Question: I have several filters that a user may apply to a search:

When the user checks a language and clicks filter, the a POST request is made to my search action:
'''
def search
index
render :index
end
'''
Which uses my index action:
'''
def index
@q = Listing.search(search_params)
@listings = @q.result(distinct: true).page(params[:page])
end
'''
'@q' is set by the <URL> and is equal to the parameters submitted by the form:
'''
q {"languages_id_eq_any":["1"]} #this would be the param if 'French' was selected
'''
To display matching objects (in my case, objects of the class 'Listing').
When the page is refreshed, the search results are appropriately filtered but my search form is all unchecked.
If the user filters by 'English', I would like the 'English' language option to be checked after the search results are shown (so the user remembers which filter they used).
I know I can "check" the checkbox by changing the form code from (see further below for full form code):
'''
= check_box_tag('q[languages_id_eq_any][]', language.id )
'''
to
'''
= check_box_tag('q[languages_id_eq_any][]', language.id, checked: true )
'''
But I'm not sure how to get the search parameter information available here - or if this is the most efficient direction to be going (manually setting each value throughout the form).
---
Here is the code for the form:
'''
= simple_form_for @q, url: search_listings_path,
html: { method: :post } do |f|
- Language.all.each do |language|
= check_box_tag('q[languages_id_eq_any][]', language.id )
= language.name
= f.button :submit, 'Filter'
'''
---
It's still not perfect (two helpers in one rather than one all-inclusive helper, but I extracted some of the long line into a helper:
'''
def filtered_checkbox_value_by_index(name, index)
symbol = "#{name}_id_eq_any".to_sym
unless params[:q].nil? || params[:q][symbol].nil?
params[:q][symbol].include?((index+1).to_s)
end
end
'''
So my checkbox code becomes:
'''
- Language.all.each_with_index do |language, index|
= check_box_tag('q[languages_id_eq_any][]', language.id, filtered_checkbox_value_by_index('languages', index))
= language.name
= f.button :submit, 'Filter'
'''
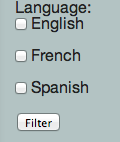
Answer: change
'''
- Language.all.each do |language|
= check_box_tag('q[languages_id_eq_any][]', language.id )
'''
to
'''
- Language.all.each_with_index do |language, index|
= check_box_tag('q[languages_id_eq_any][]', language.id, params[:q][:languages_id_eq_any].include?((index+1).to_s))
'''